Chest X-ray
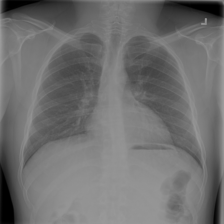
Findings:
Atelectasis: negative
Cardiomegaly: negative
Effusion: negative
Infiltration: negative
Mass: negative
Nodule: negative
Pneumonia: negative
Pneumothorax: negative
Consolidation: negative
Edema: negative
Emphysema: negative
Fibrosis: negative
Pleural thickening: negative
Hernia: negative